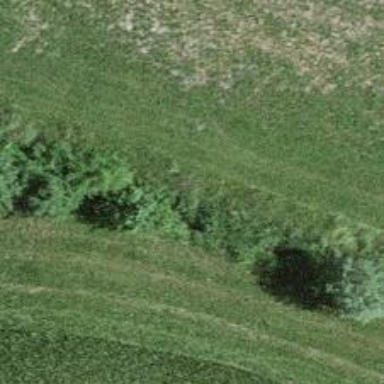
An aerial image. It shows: Ditch in the surroundings.